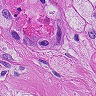
Metastatic tissue present: yes